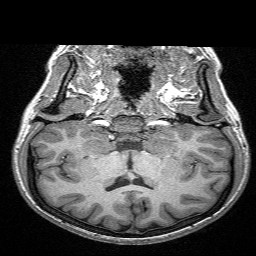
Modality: T1w
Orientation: sagittal
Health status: ill
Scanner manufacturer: siemens
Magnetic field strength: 3 T
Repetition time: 2.3 s
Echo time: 0.00298 s